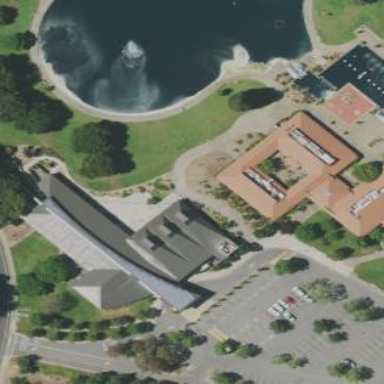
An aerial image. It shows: Public building used as community center.